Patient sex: M
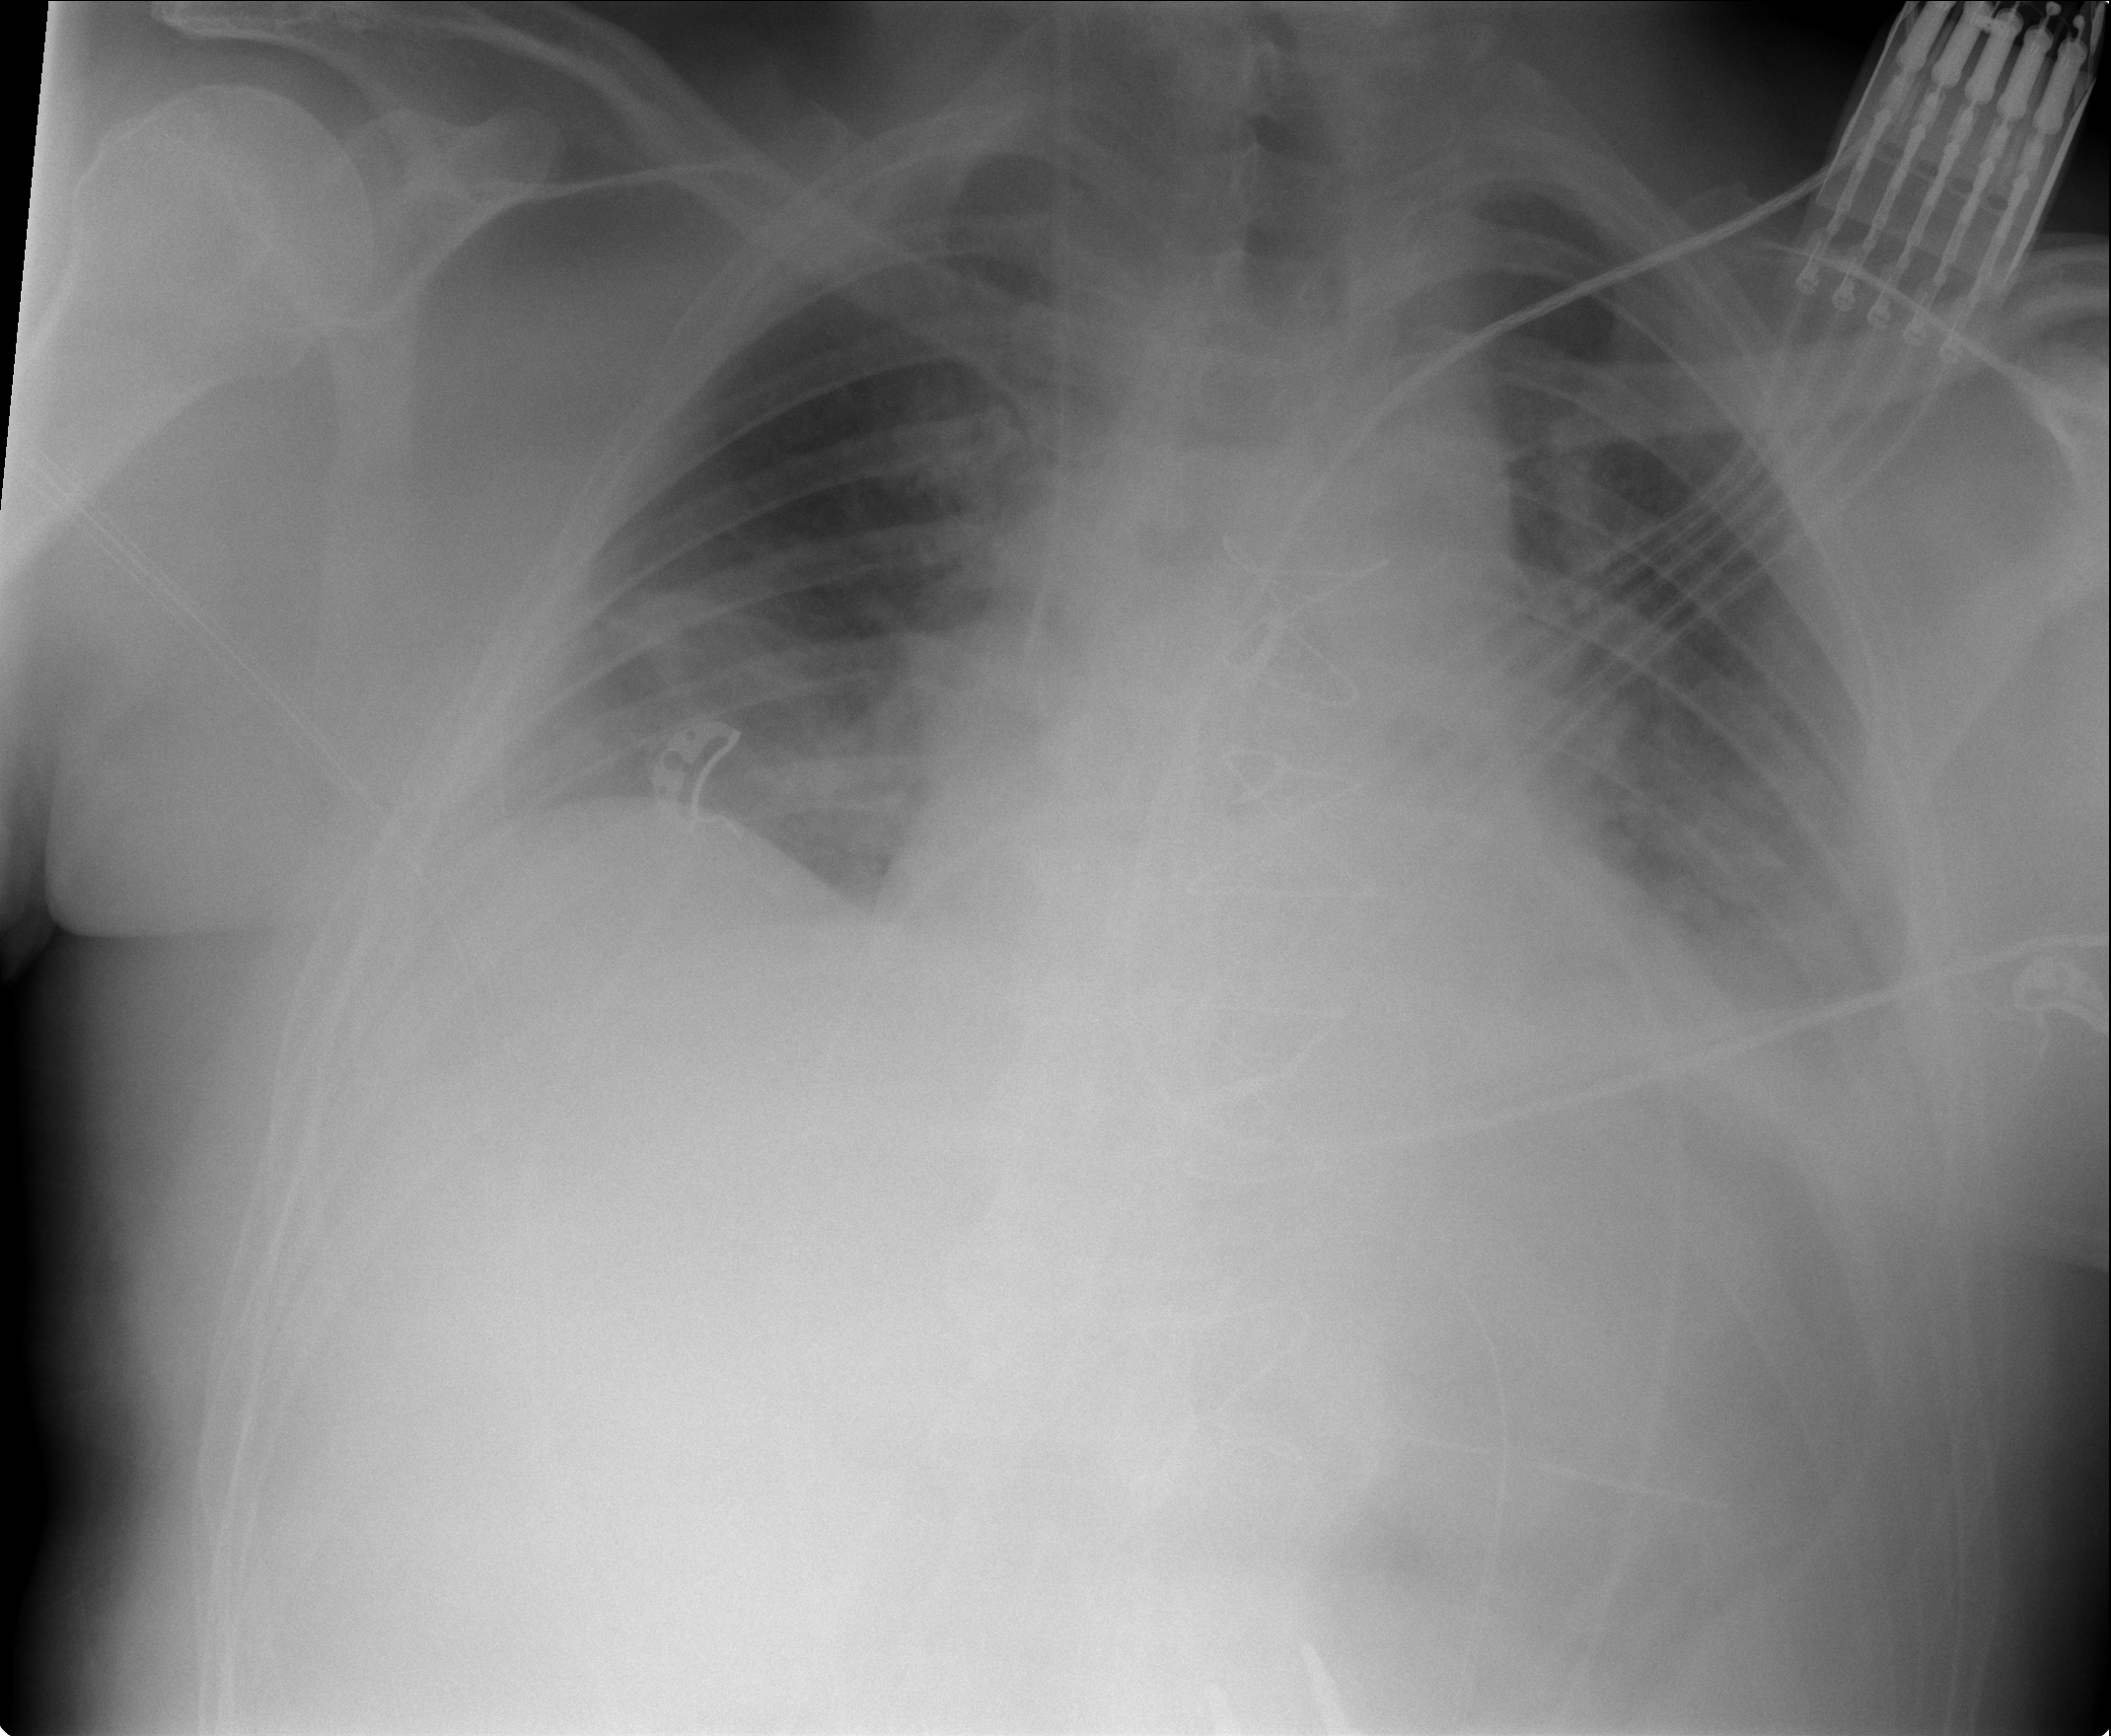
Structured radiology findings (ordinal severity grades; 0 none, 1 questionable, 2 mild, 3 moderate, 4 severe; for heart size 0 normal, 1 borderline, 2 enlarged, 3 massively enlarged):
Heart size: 2
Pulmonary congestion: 2
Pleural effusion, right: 0
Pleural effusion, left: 2
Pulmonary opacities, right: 1
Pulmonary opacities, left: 1
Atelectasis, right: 2
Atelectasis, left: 2